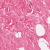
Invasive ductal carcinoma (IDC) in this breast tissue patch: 0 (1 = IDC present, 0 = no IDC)